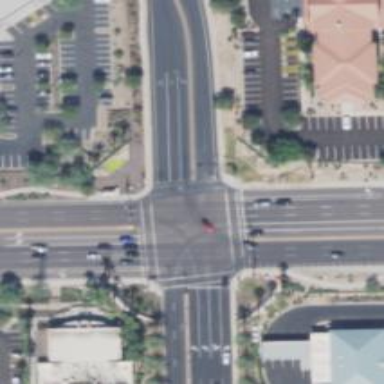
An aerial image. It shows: Solid stop line on the road.